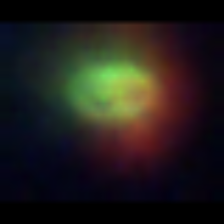
Taxon: NanoPlankton
Group: Other